Question: I keep getting this error every time i create a new django project using titanium (eclipse) with pydev.
Actually, it did create the file settings.py
I wonder what make this error and how to fix it?

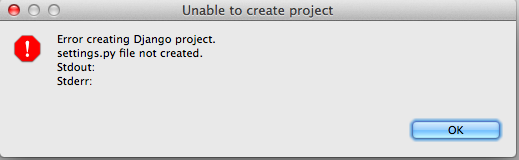
Answer: It's really a PyDev issue with Django 1.4. A new release (2.5.0) will be done later this week properly supporting the layout changes in Django 1.4.
You can still use the project created this way, but you have to do some manual things:
1. Move the contents inside of the folder that was created to your module (this was the structural change done in django 1.4)
2. The settings.py won't have the details you entered in the wizard (i.e.: manually edit the settings.py)
3. In the project django's properties (right click project > properties and check the django properties page), you have to put the proper settings to the settings module and manage.py.